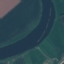
Land use / land cover class: River